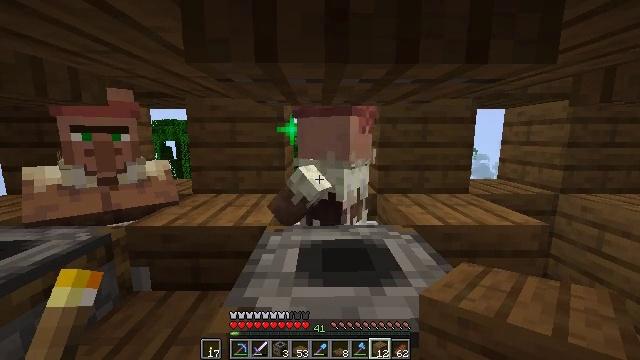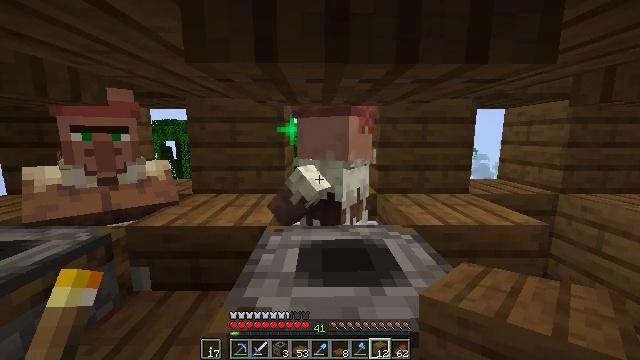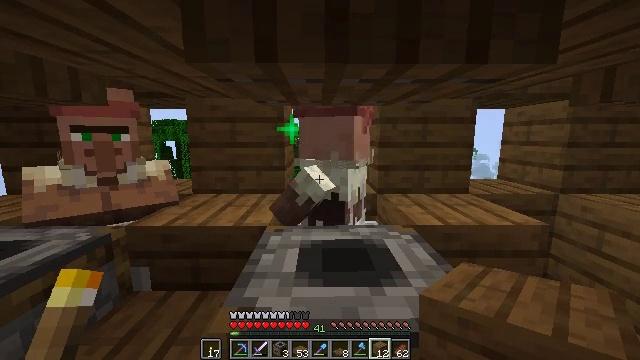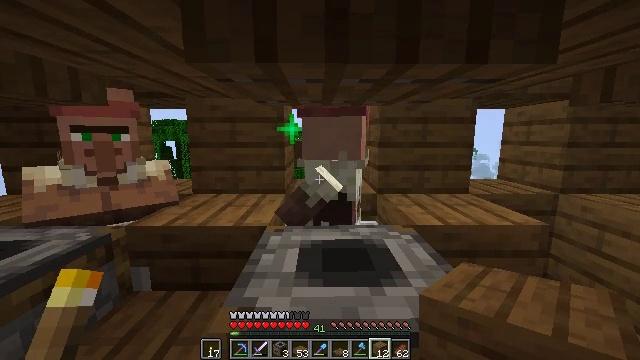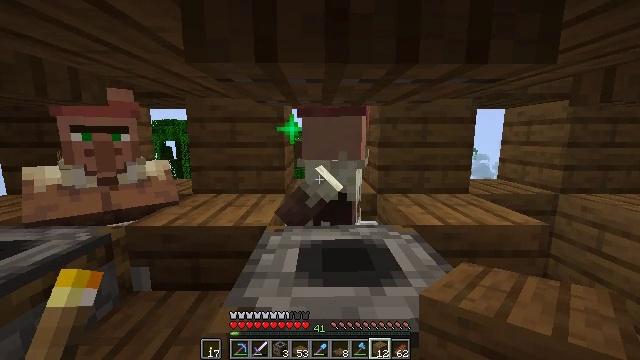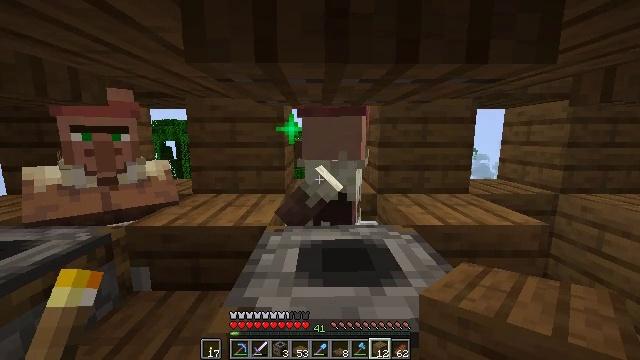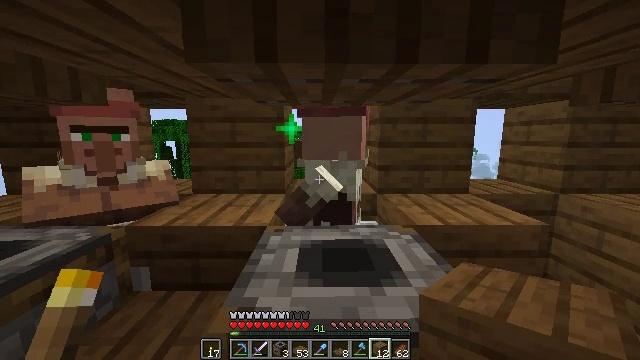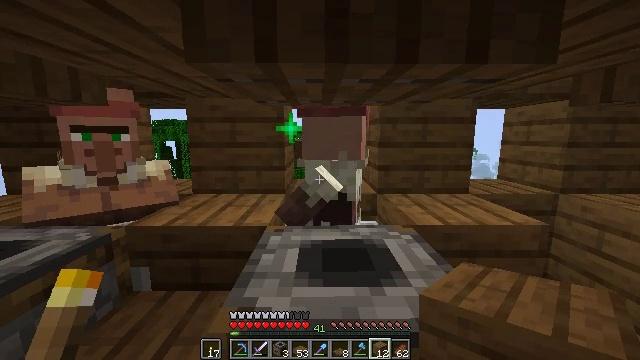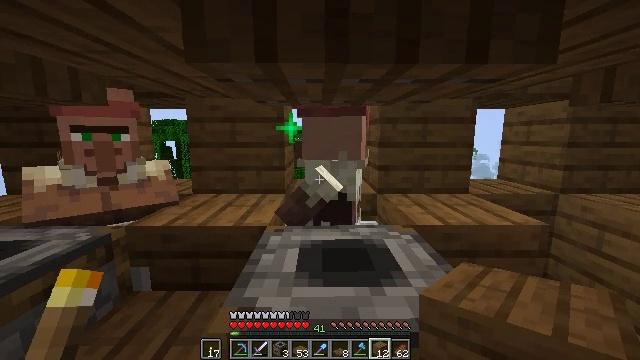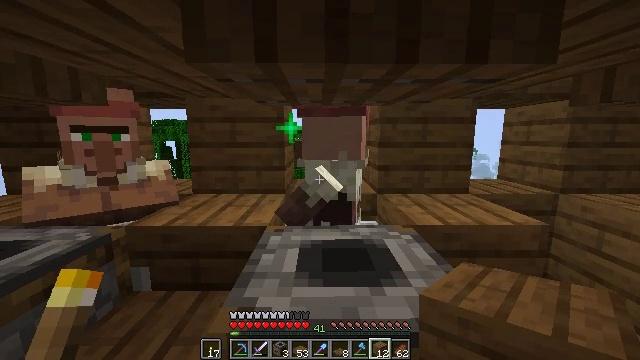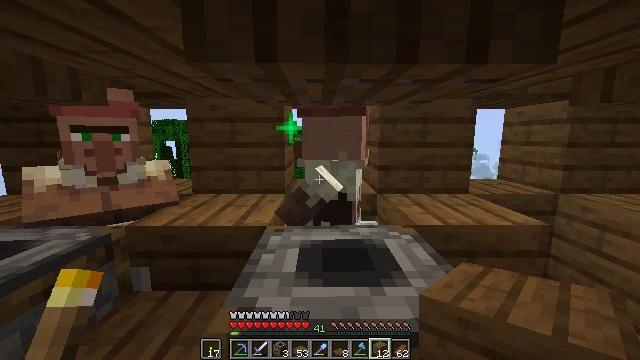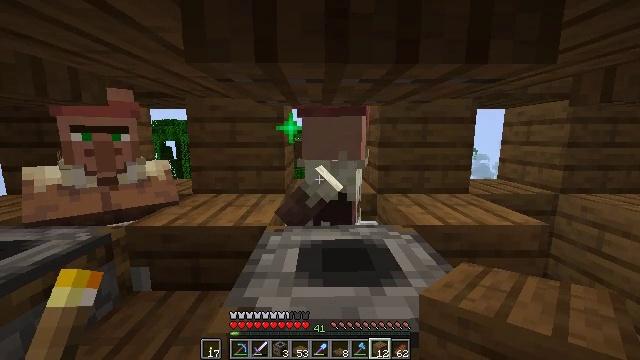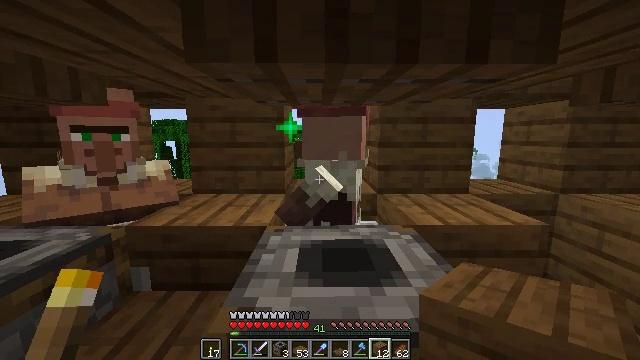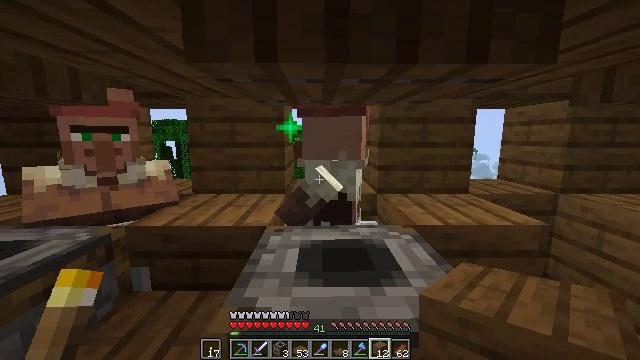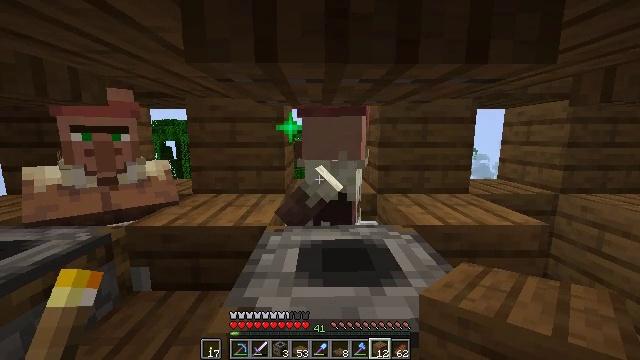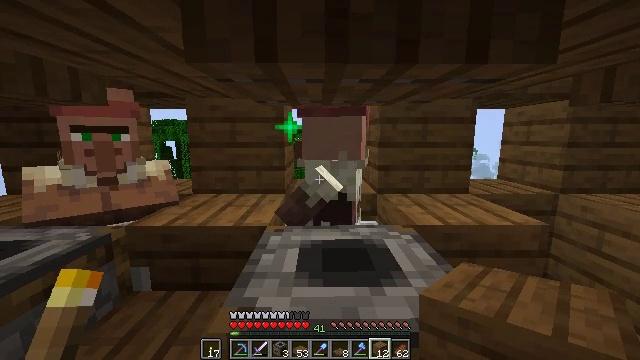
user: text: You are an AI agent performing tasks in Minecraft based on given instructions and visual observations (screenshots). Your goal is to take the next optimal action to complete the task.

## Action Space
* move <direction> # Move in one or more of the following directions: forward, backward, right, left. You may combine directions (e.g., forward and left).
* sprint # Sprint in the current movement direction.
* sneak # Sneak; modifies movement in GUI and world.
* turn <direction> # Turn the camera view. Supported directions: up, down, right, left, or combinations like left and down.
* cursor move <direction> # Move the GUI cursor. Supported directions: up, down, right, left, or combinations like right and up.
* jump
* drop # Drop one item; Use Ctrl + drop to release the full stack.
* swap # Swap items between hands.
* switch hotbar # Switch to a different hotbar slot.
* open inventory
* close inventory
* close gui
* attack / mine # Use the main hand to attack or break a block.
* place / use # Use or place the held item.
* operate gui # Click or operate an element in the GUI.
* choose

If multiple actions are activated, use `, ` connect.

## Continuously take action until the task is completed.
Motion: motion action
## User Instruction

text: Combine ingredients at the crafting table to get rabbit stew.
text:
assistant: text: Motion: no_op
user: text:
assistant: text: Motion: no_op
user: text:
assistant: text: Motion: no_op
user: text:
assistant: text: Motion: no_op
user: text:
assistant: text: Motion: no_op
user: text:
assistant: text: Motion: no_op
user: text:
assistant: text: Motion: no_op
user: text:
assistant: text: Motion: no_op
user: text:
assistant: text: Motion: no_op
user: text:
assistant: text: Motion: no_op
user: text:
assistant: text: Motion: no_op
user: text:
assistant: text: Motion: no_op
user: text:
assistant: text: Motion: no_op
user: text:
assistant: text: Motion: no_op
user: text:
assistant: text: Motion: no_op
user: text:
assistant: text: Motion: no_op
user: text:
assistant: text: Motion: no_op
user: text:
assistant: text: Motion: no_op
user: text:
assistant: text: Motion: no_op
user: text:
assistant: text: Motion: no_op
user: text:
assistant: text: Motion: no_op
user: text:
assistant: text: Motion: no_op
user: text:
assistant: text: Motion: no_op
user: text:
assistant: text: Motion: use / place
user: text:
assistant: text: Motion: use / place
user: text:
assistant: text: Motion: use / place
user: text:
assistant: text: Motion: use / place
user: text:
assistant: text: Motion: no_op
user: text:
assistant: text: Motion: open gui
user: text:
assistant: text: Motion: no_op